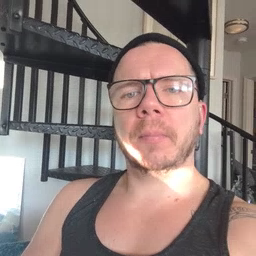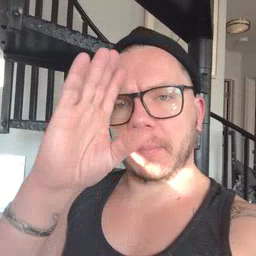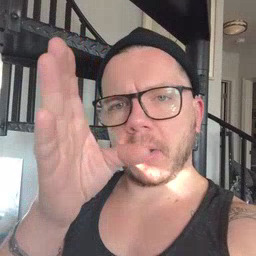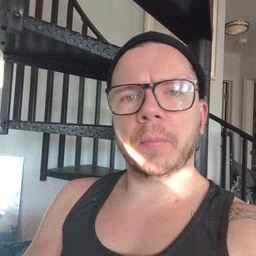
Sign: hello